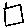
Label: square